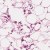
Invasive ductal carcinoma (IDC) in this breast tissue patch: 0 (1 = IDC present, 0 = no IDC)